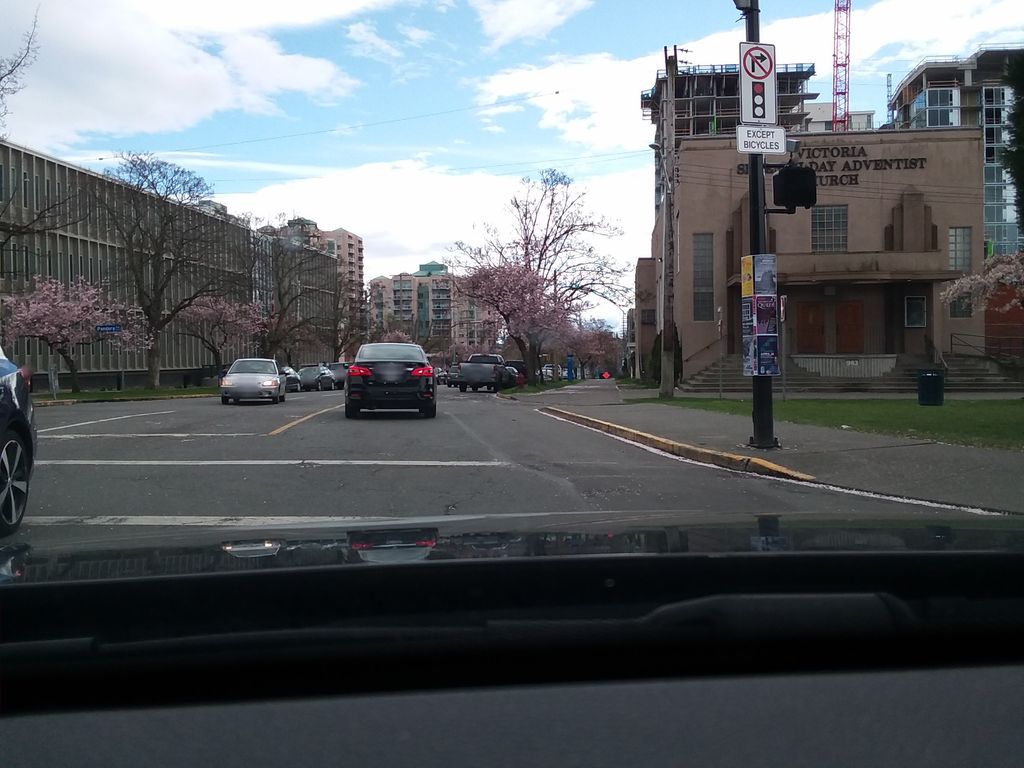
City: victoria